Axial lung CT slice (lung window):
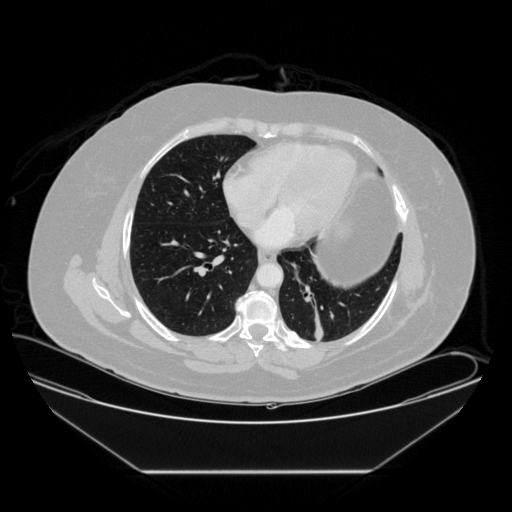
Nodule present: no